Interaction volume radius: 5 \u00c5
Interaction volume height: 20 \u00c5
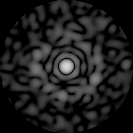
Disorder parameter: 0.8605